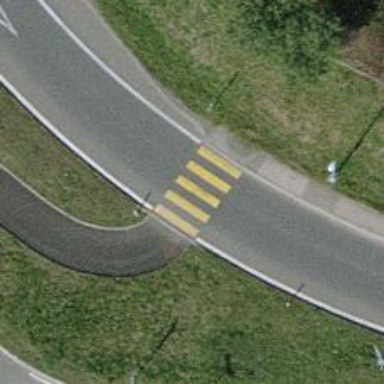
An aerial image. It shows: Footway with asphalt surface and marked zebra crossing.